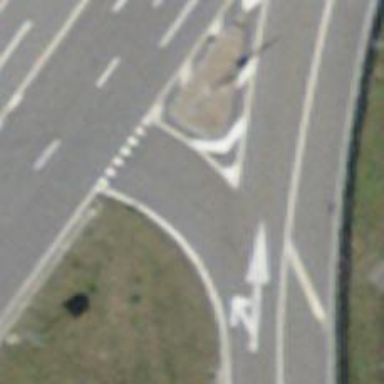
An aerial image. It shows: Asphalt motorway link.